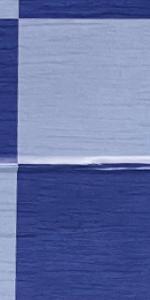
Label: Empty